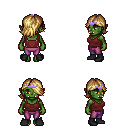
a pixel art fantasy rpg character, female body template, orc, green skin, maroon pirate shirt, magenta pants, blonde swoop hairstyle, purple tiara, black shoes, four views (front, back, left, right), 2x2 character sprite sheet, small pixel art, hard edges, no anti-aliasing